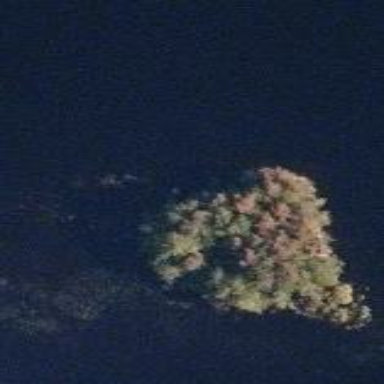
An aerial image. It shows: Islet surrounded by woodland.